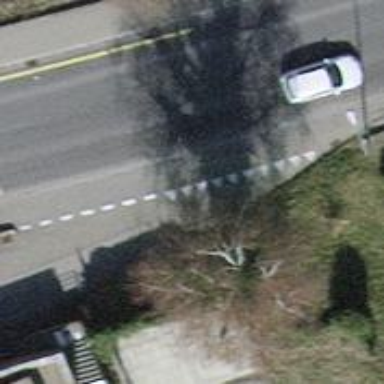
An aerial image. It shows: Road with "give way" sign.